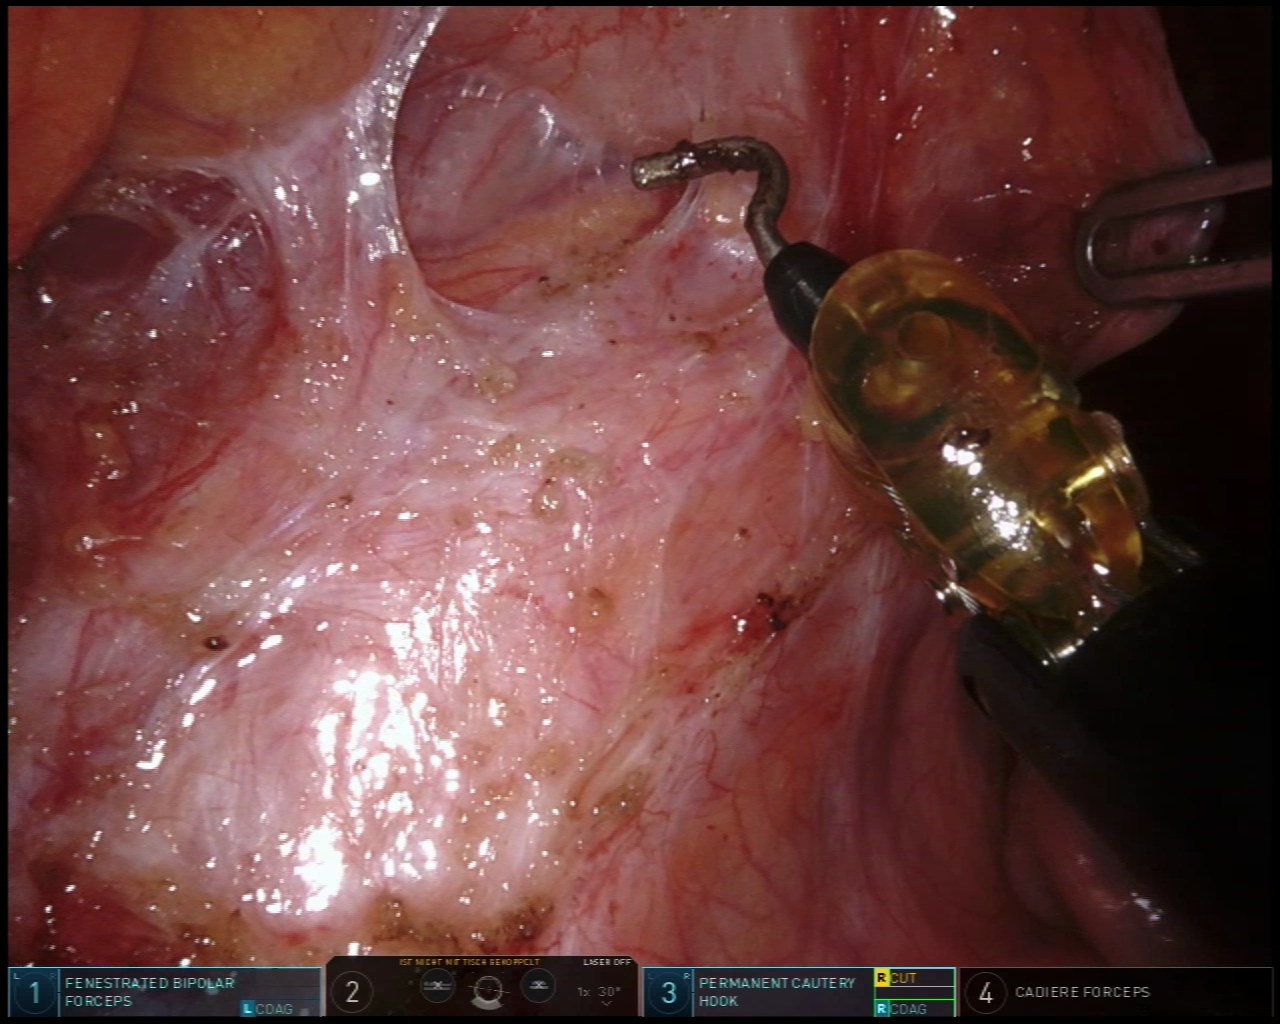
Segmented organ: ureter
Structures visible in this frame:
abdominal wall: no
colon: no
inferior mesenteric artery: no
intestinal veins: no
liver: no
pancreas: no
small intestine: no
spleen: no
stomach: no
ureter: yes
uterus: no
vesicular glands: no